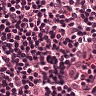
Metastatic tissue present: no